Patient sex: M
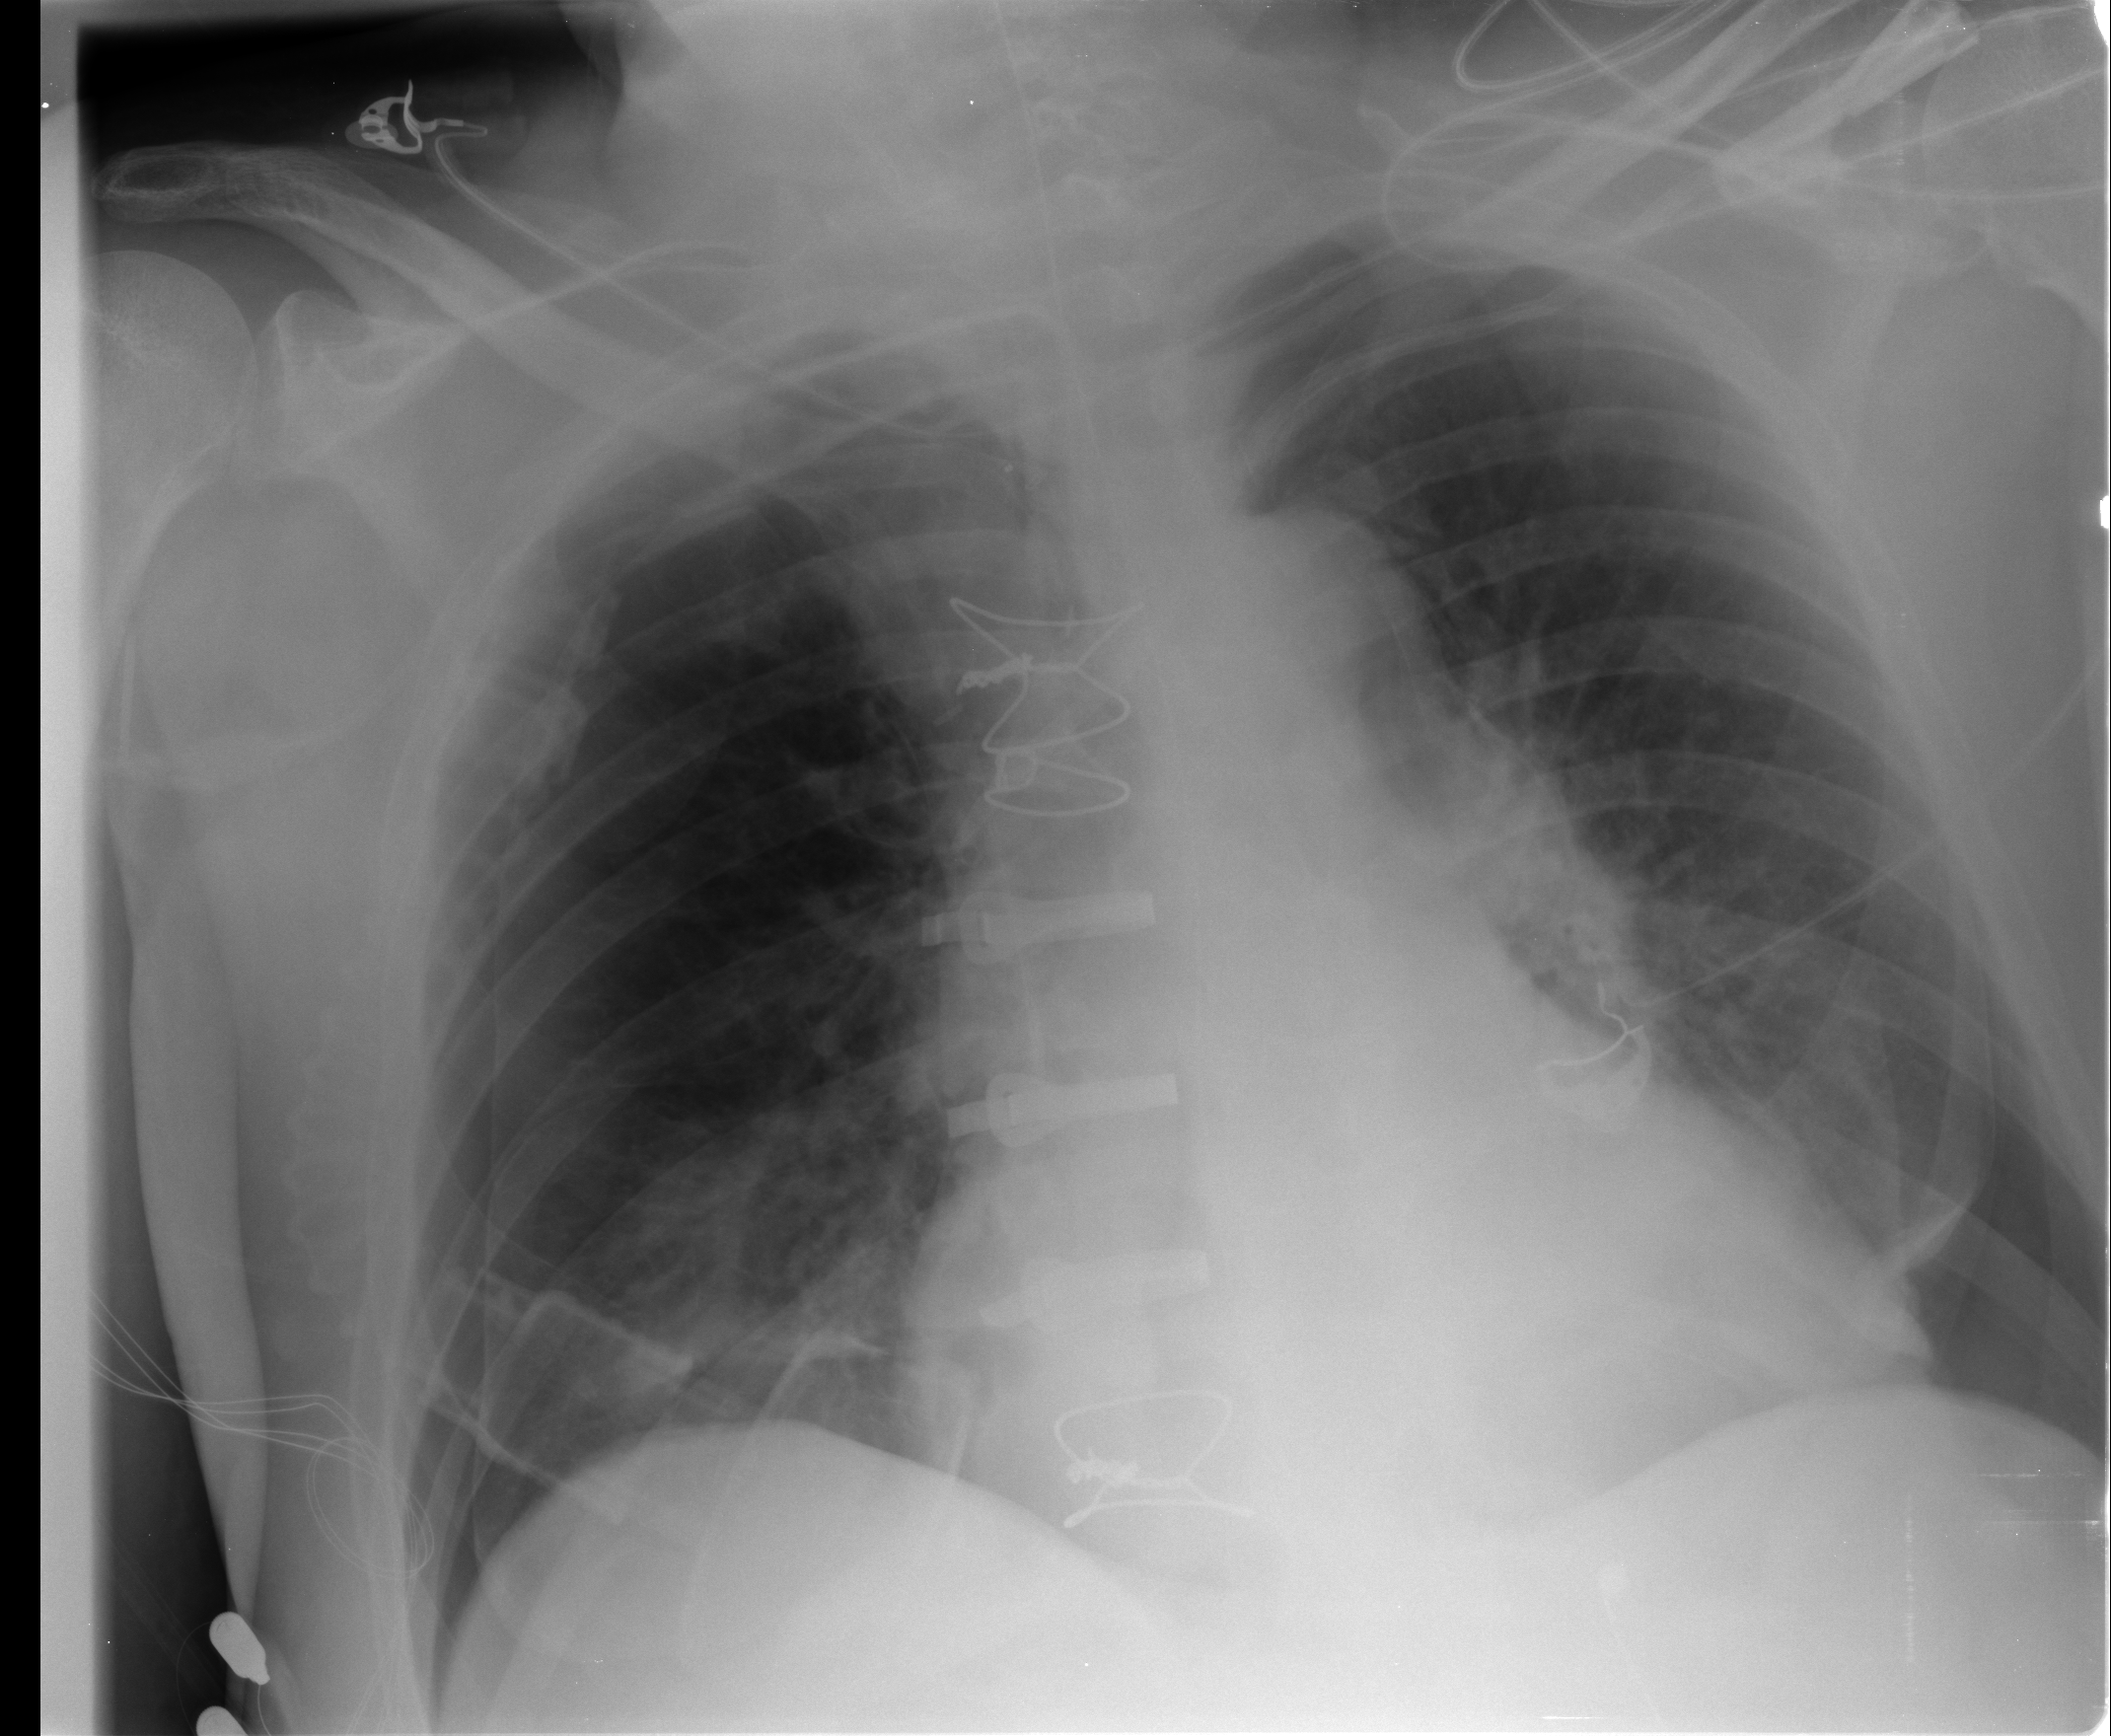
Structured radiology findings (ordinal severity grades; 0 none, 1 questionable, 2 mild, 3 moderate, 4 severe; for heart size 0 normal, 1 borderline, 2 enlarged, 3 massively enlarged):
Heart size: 2
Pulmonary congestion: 1
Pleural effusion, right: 0
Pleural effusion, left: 0
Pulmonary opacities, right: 1
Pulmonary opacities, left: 0
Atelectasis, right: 2
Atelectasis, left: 2